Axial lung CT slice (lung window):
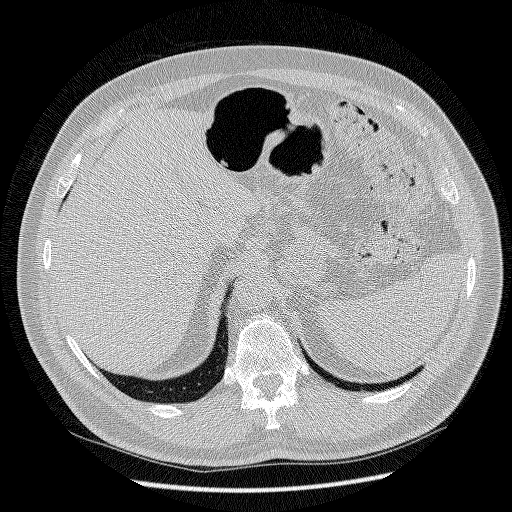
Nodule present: no